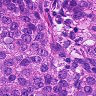
Metastatic tissue present: yes